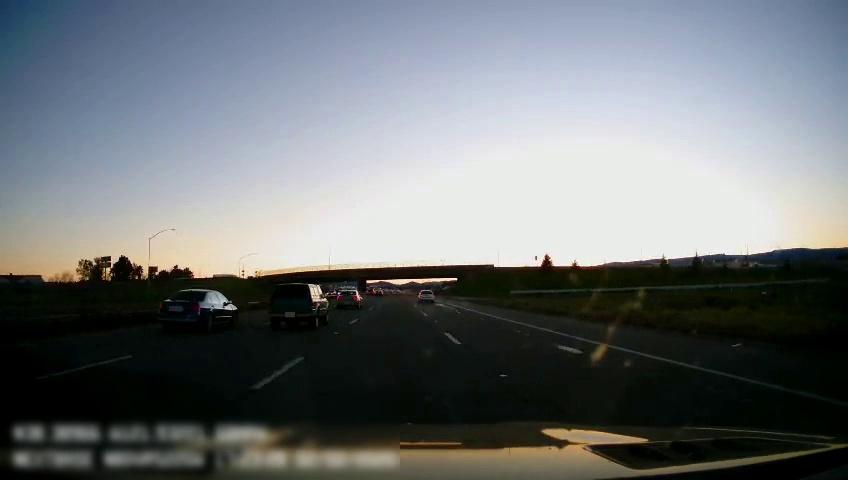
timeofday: Dusk/Dawn/Twilight
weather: Cloudy
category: Drivable Space
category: Vehicles | Car
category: Vehicles | SUV
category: Vehicles | Car
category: Vehicles | SUV
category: Lanes | Current Lane
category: Lanes | Current Lane
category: Lanes | Alternate Lane
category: Lanes | Alternate Lane